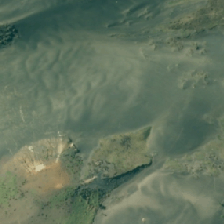
Land cover: low_producing_grassland